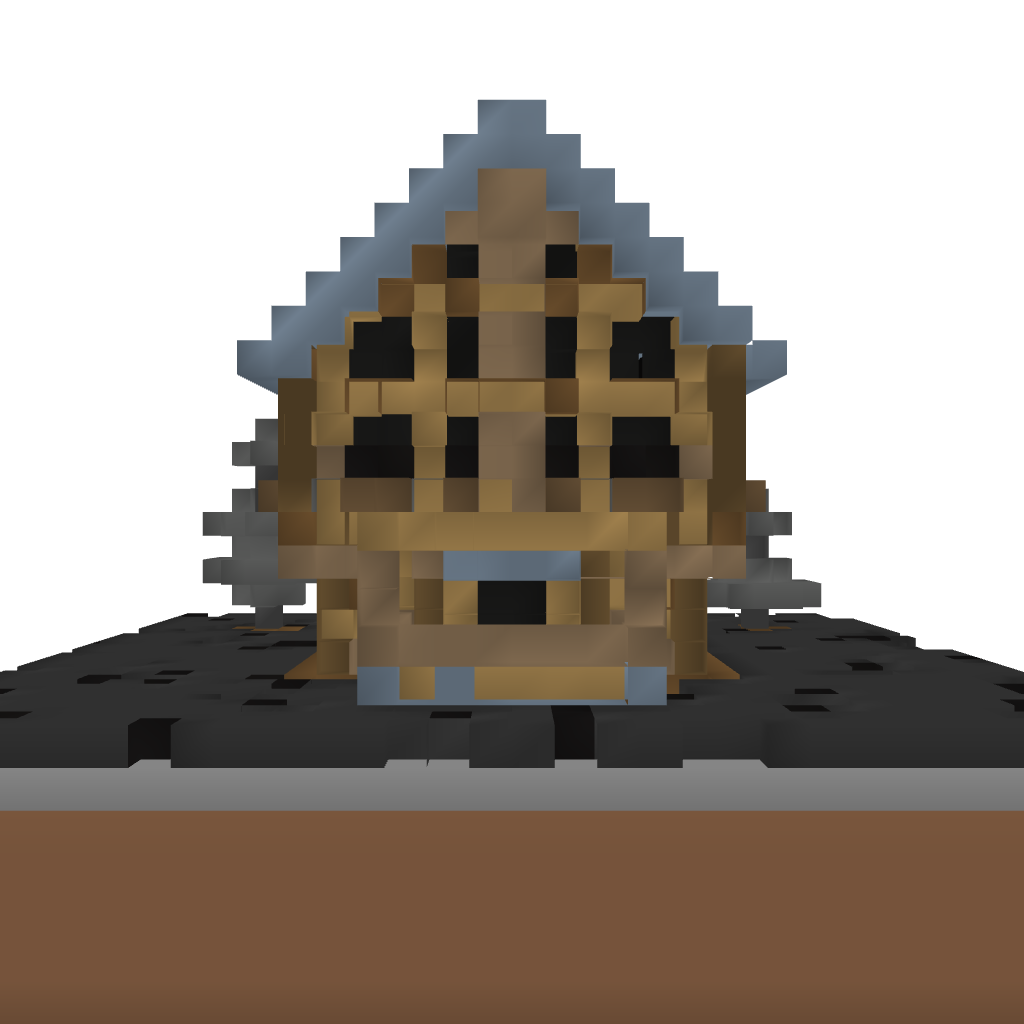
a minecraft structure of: Medieval House